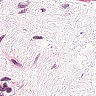
Metastatic tissue present: no